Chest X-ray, AP view. Patient: 81 years old, sex M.
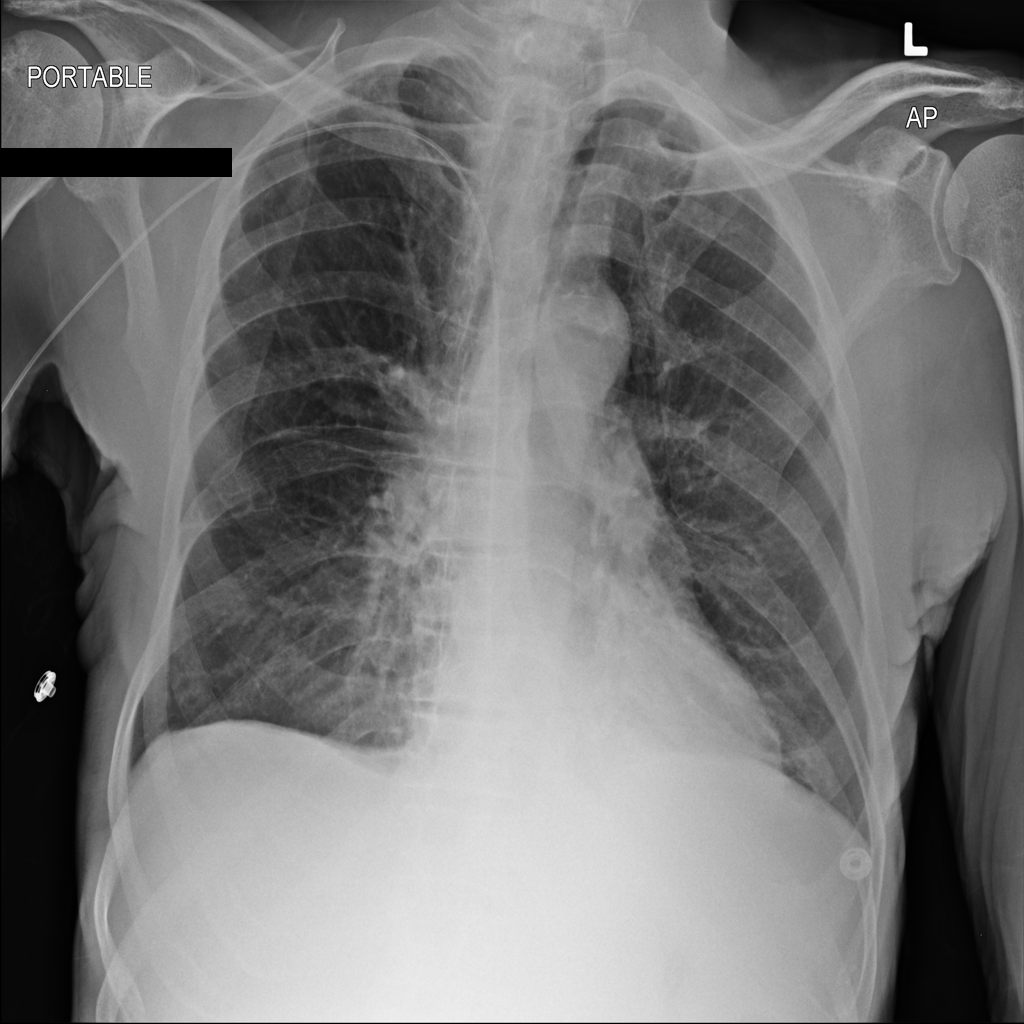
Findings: No Finding